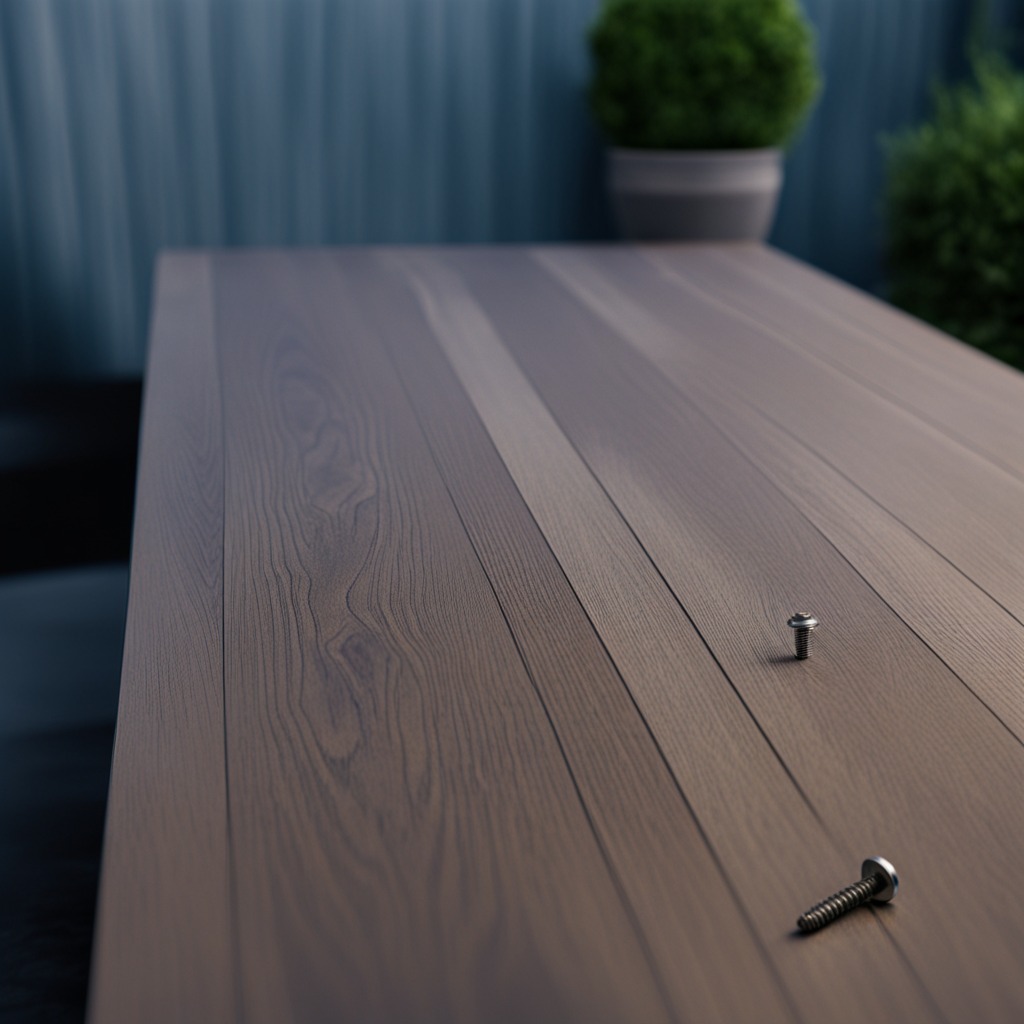
A metal screw is lying on the old table with faint burn marks in a small garage at twilight.